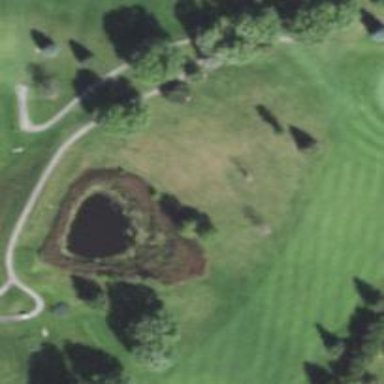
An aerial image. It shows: Water hazard in golf course. The hazard is designated as golf water hazard.